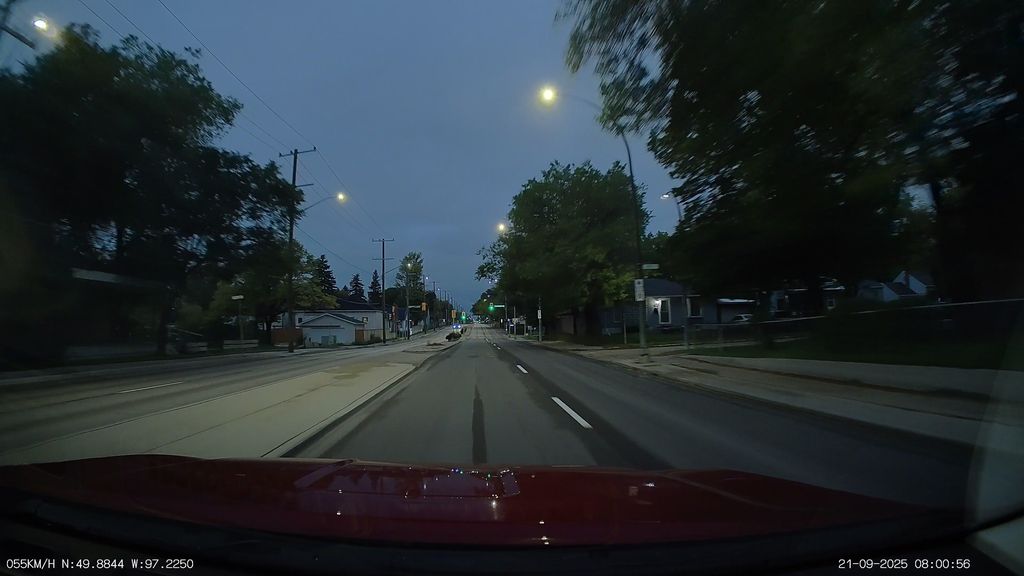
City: winnipeg